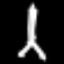
Label: The Eiffel Tower